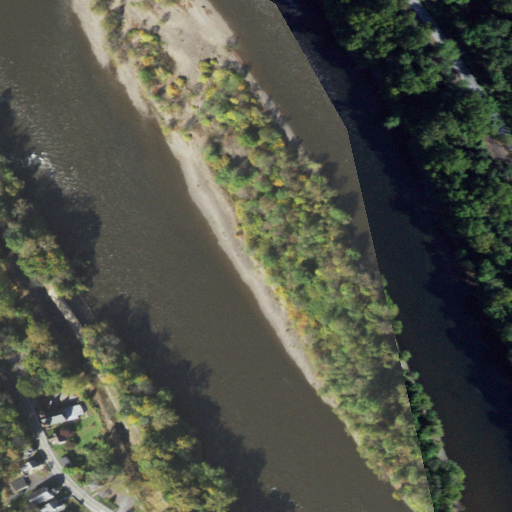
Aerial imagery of island in Pennsylvania named Old Sow Island containing open water, deciduous forest, woody wetlands, open development, shrub, low intensity development, herbaceous wetlands, medium intensity development, and evergreen forest